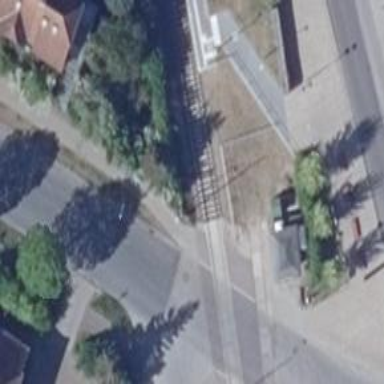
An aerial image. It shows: Crossing for the railway.